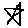
Label: star